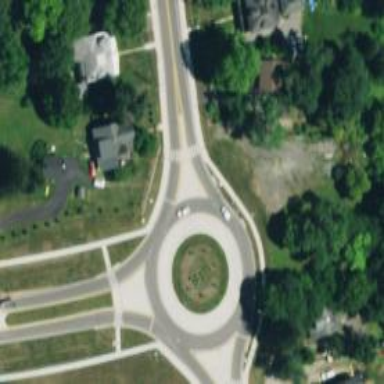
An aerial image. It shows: Roundabout at primary highway.